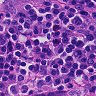
Metastatic tissue present: no